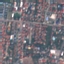
Land use / land cover class: Residential